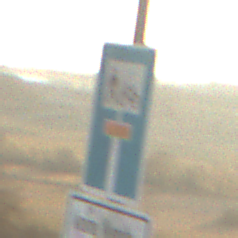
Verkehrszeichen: SackgasseRadverkehrFussgaengerDurchlaessig
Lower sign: HinweisGeaenderteVorfahrtVerkehrsfuehrungVerkehrsregelung3
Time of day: SunriseSunset
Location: Outdoor (Nature)
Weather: PartlyCloudy
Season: NotSpecified
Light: Natural